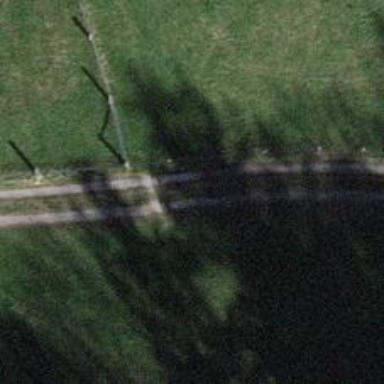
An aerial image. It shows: Gravel track with grade2 quality.